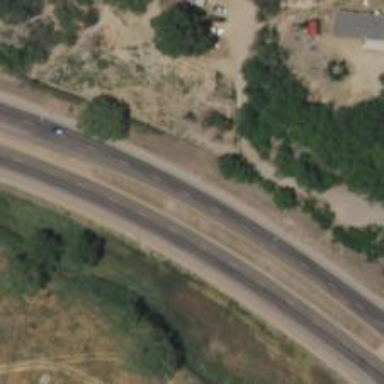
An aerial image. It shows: Asphalt trunk highway classified as expressway.